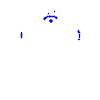
Particle: proton